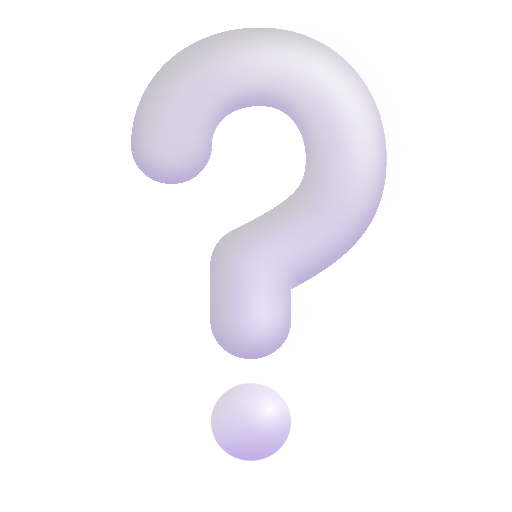
white question mark color